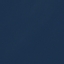
Label: SeaLake